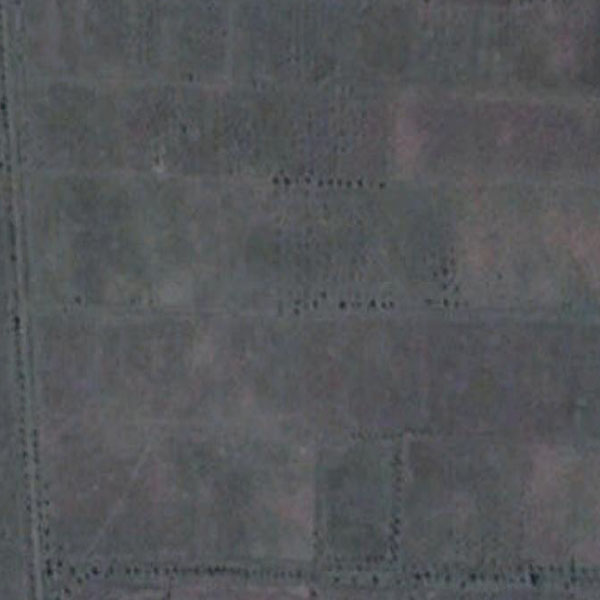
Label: Farmland